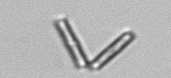
Label: Thalassionema